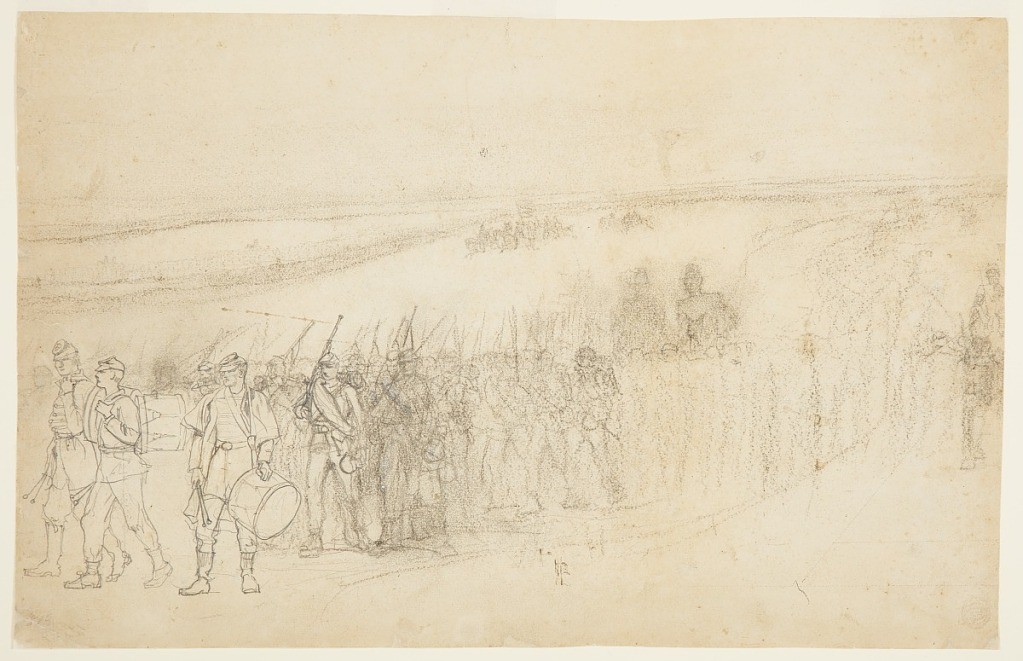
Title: Marching Infantry Column
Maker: Winslow Homer, American, 1836–1910
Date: ca. 1862
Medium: Graphite, charcoal, white chalk on paper
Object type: Drawing
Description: Horizontal view of a marching infantry column with drummers at left drawn distinctly and a company of soldiers mounted on horses in the distance.